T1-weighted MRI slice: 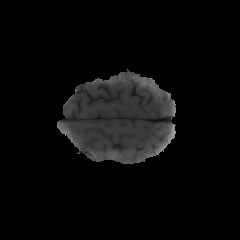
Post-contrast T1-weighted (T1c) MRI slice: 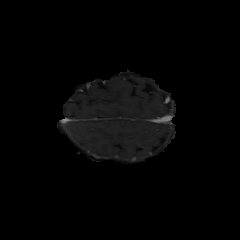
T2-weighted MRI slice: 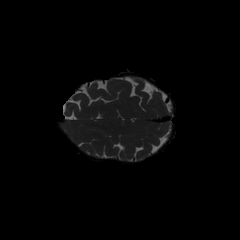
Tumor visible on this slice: no